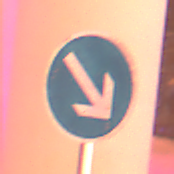
Verkehrszeichen: VorgeschriebeneVorbeifahrtRechts
Umgebung: Outdoor, Urban
Tageszeit: Night
Wetter: Overcast
Licht: Artificial
Jahreszeit: Winter
Kontrast: MediumContrast